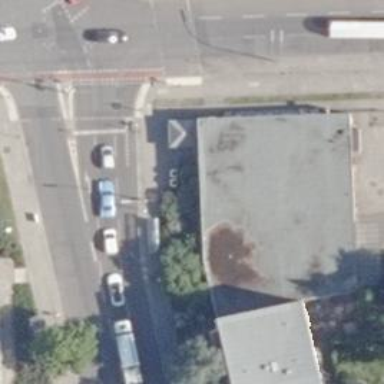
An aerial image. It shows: Clothing store.